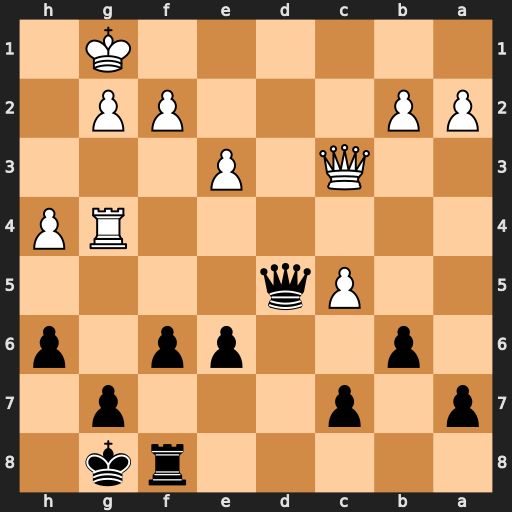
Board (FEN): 5rk1/p1p3p1/1p2pp1p/2Pq4/6RP/2Q1P3/PP3PP1/6K1
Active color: b
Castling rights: -
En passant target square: -
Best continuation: Qd1+ Kh2 Qxg4